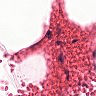
Metastatic tissue present: no